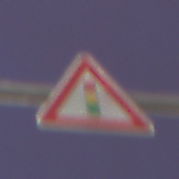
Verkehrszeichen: Lichtzeichenanlage
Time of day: SunriseSunset
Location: Outdoor (Urban)
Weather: PartlyCloudy
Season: NotSpecified
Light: Artificial